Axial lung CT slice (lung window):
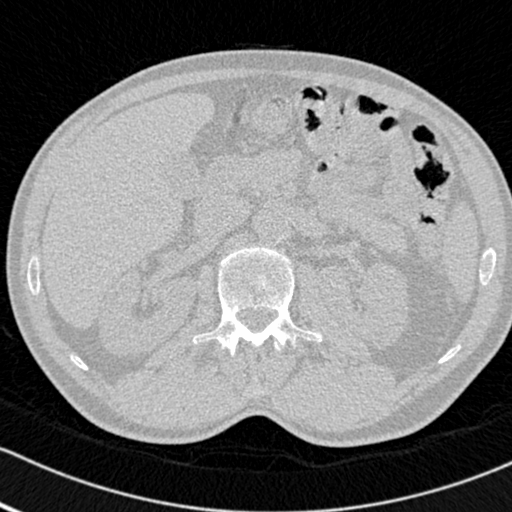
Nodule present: no